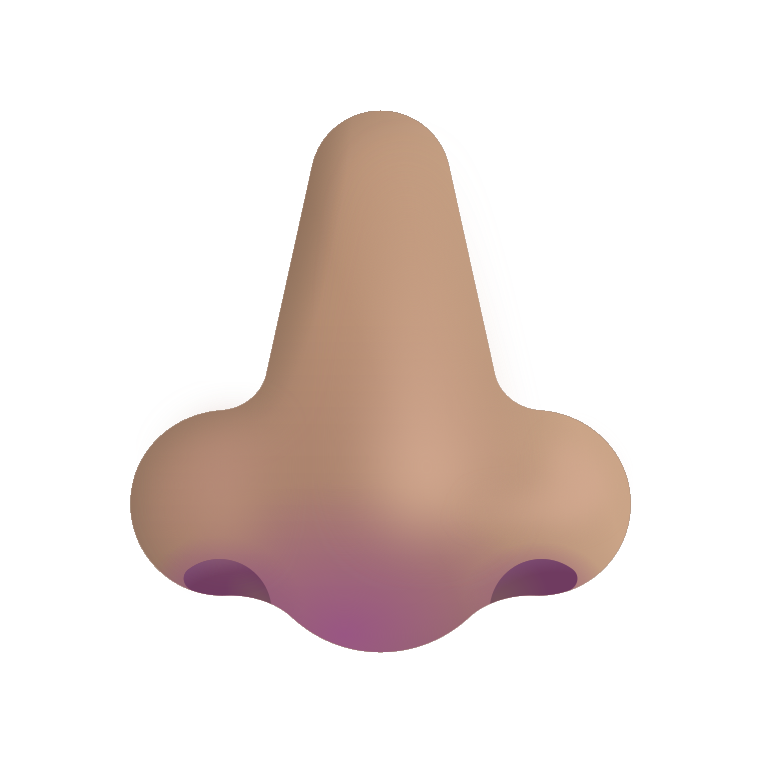
nose color